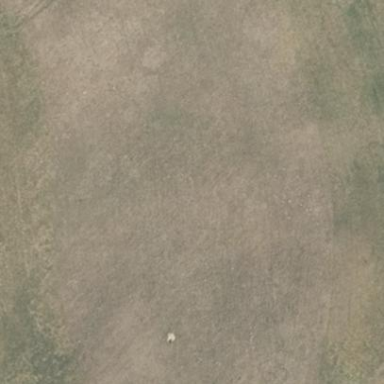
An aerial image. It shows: Rough area in golf course.